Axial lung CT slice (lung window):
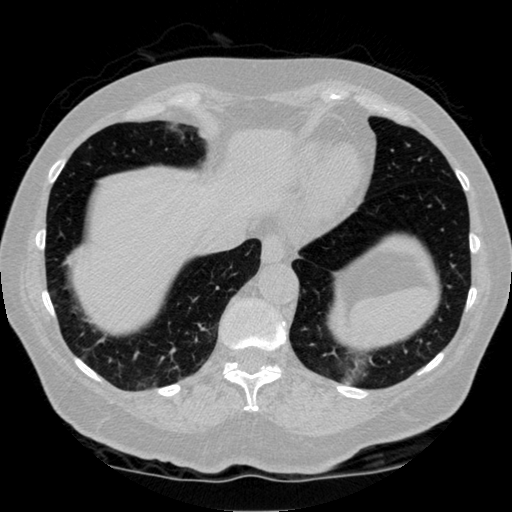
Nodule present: no